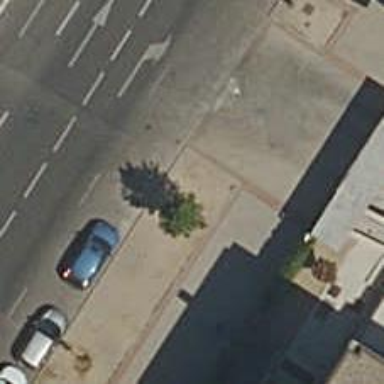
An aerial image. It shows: Sidewalk along the footway.